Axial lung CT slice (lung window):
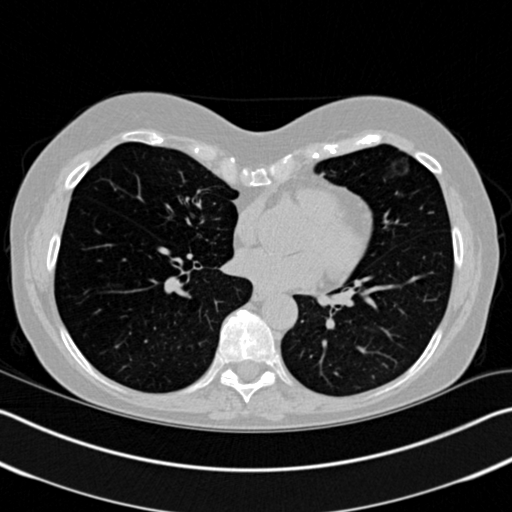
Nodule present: no